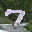
Label: 7